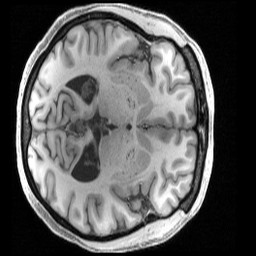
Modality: T1w
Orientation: axial
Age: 34
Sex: female
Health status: ill
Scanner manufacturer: siemens
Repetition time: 2.4 s
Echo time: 0.00231 s